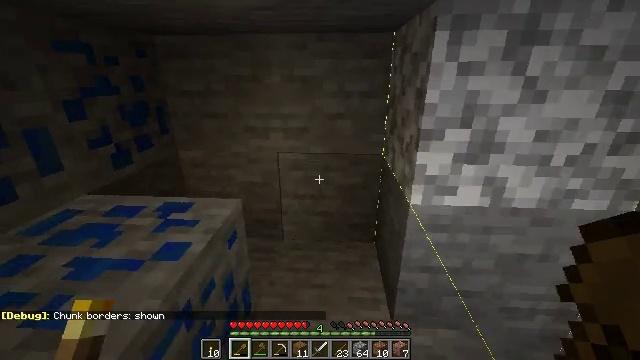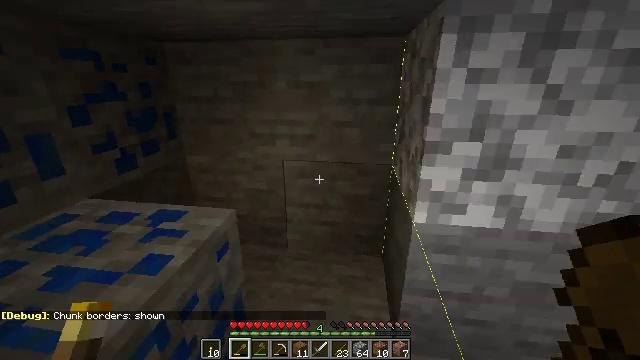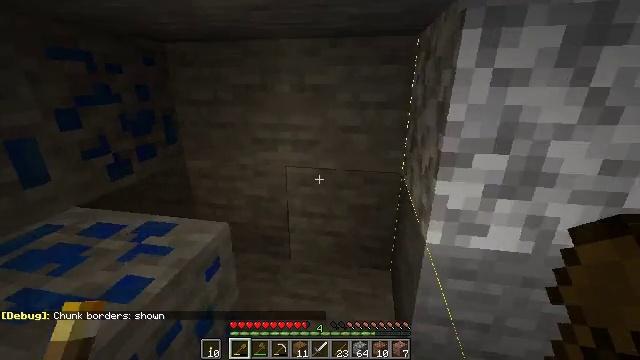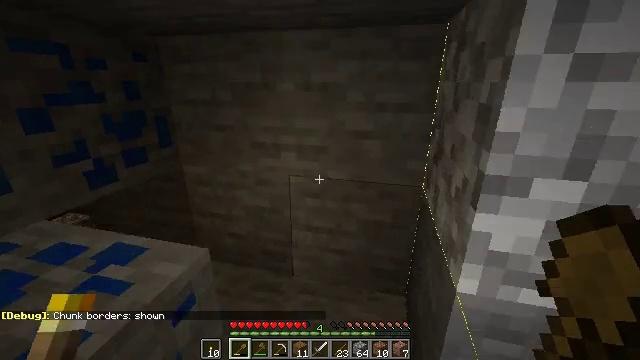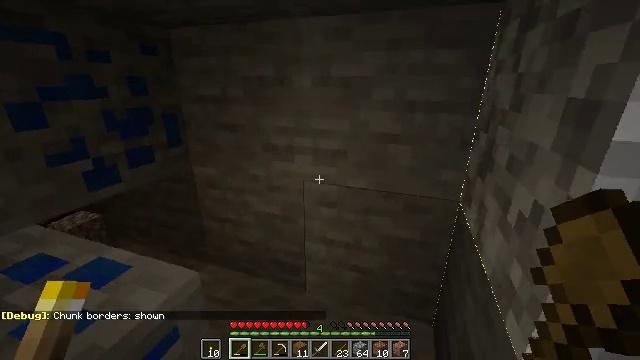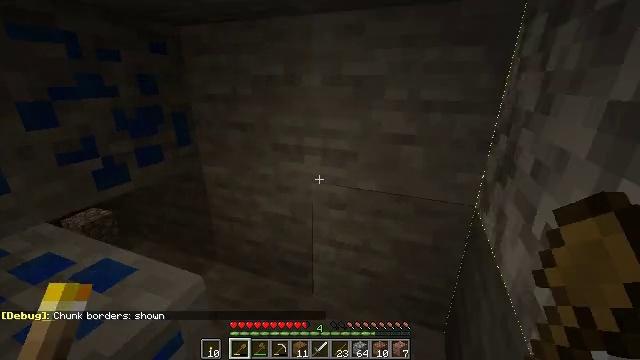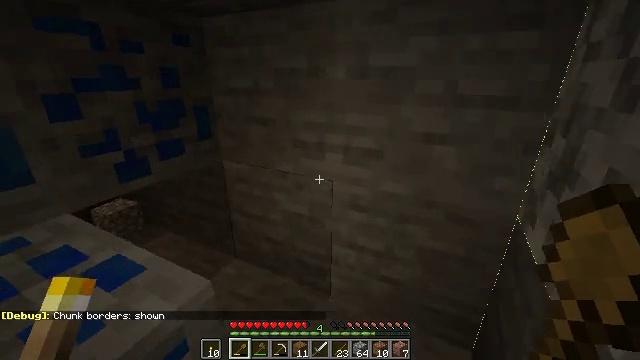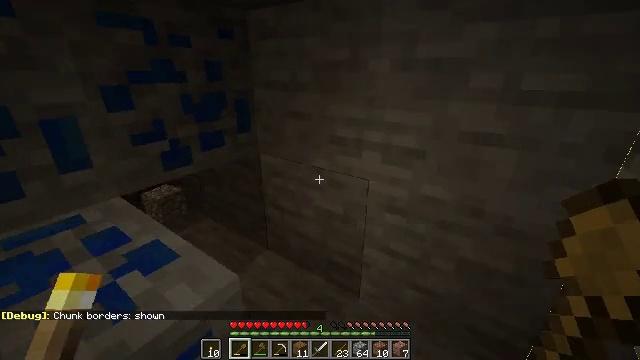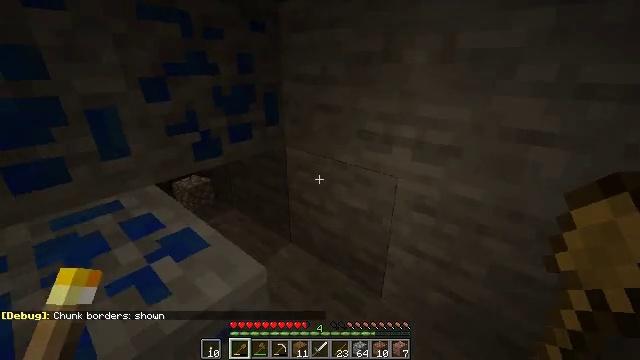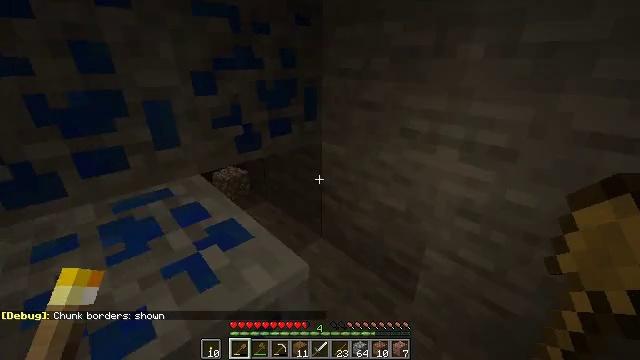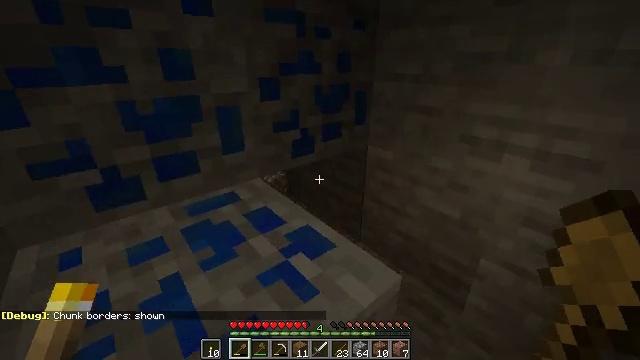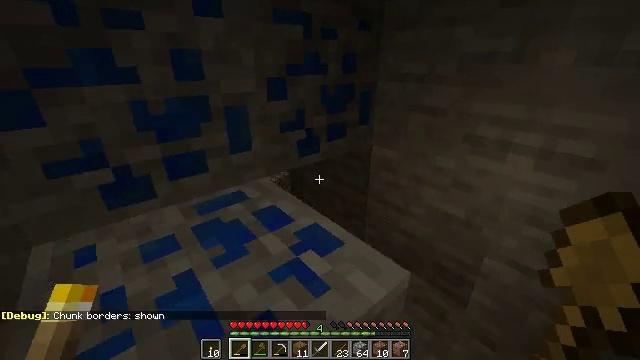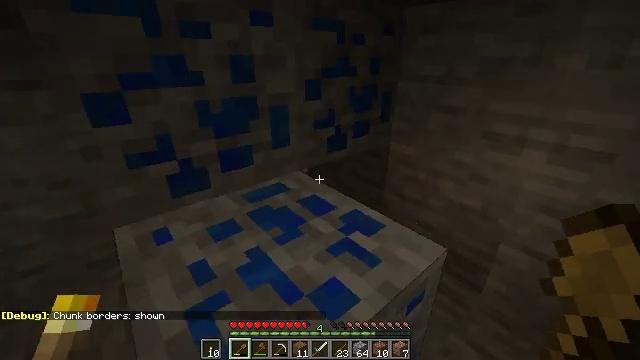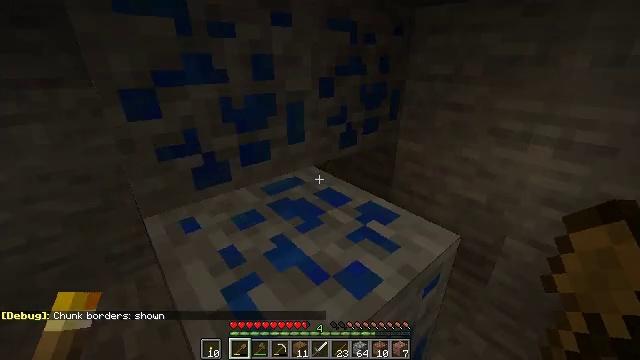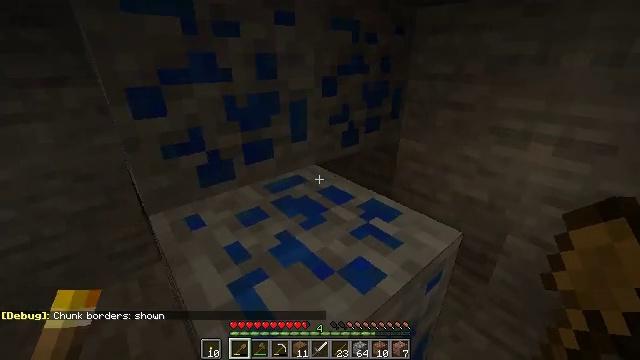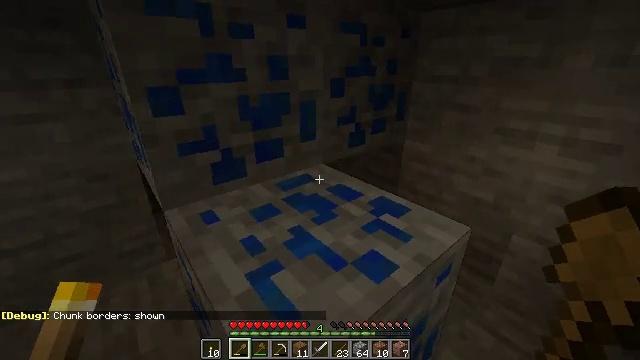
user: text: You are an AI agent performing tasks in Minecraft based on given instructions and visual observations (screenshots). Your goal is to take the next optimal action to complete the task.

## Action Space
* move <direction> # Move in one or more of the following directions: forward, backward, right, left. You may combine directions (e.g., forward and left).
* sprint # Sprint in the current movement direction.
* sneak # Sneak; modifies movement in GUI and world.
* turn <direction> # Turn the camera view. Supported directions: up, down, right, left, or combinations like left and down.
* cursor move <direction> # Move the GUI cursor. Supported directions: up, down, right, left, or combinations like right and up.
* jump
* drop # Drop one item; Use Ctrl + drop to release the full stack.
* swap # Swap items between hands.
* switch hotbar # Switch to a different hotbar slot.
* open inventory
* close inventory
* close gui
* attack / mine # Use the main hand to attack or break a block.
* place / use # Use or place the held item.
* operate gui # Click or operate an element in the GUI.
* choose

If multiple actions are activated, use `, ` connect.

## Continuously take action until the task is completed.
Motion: motion action
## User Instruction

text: Shovel up some gravel.
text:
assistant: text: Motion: move forward and move right, turn left and up
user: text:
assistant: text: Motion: move forward and move right, turn left
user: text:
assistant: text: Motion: move forward, turn left
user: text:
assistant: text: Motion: move forward, turn left
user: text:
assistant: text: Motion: turn left
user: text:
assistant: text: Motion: turn left and down
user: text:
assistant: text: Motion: turn left and down
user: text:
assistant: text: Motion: move left, turn left and down
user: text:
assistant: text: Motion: move left, turn left and down
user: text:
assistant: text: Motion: move left, turn left
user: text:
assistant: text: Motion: move left
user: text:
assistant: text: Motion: move left
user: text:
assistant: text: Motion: no_op
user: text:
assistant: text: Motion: no_op
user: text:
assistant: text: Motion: no_op
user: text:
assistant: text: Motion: turn left and up
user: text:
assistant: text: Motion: turn left
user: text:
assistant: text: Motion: turn left
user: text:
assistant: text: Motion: move left, turn left and down
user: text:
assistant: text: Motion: move forward and move left, turn left and down
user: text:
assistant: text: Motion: move forward and move left
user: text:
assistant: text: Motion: move forward and move left
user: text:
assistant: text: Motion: no_op
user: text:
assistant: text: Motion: no_op
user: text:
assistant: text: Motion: no_op
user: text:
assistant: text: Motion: no_op
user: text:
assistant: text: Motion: move forward and move right
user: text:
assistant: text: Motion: move forward and move right
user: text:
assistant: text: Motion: move forward and move right, turn left and down
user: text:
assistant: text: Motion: move forward and move right, turn left and down